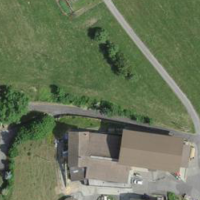
EUNIS habitat code: 24
Species observed at this site:
Aruncus dioicus